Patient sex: M
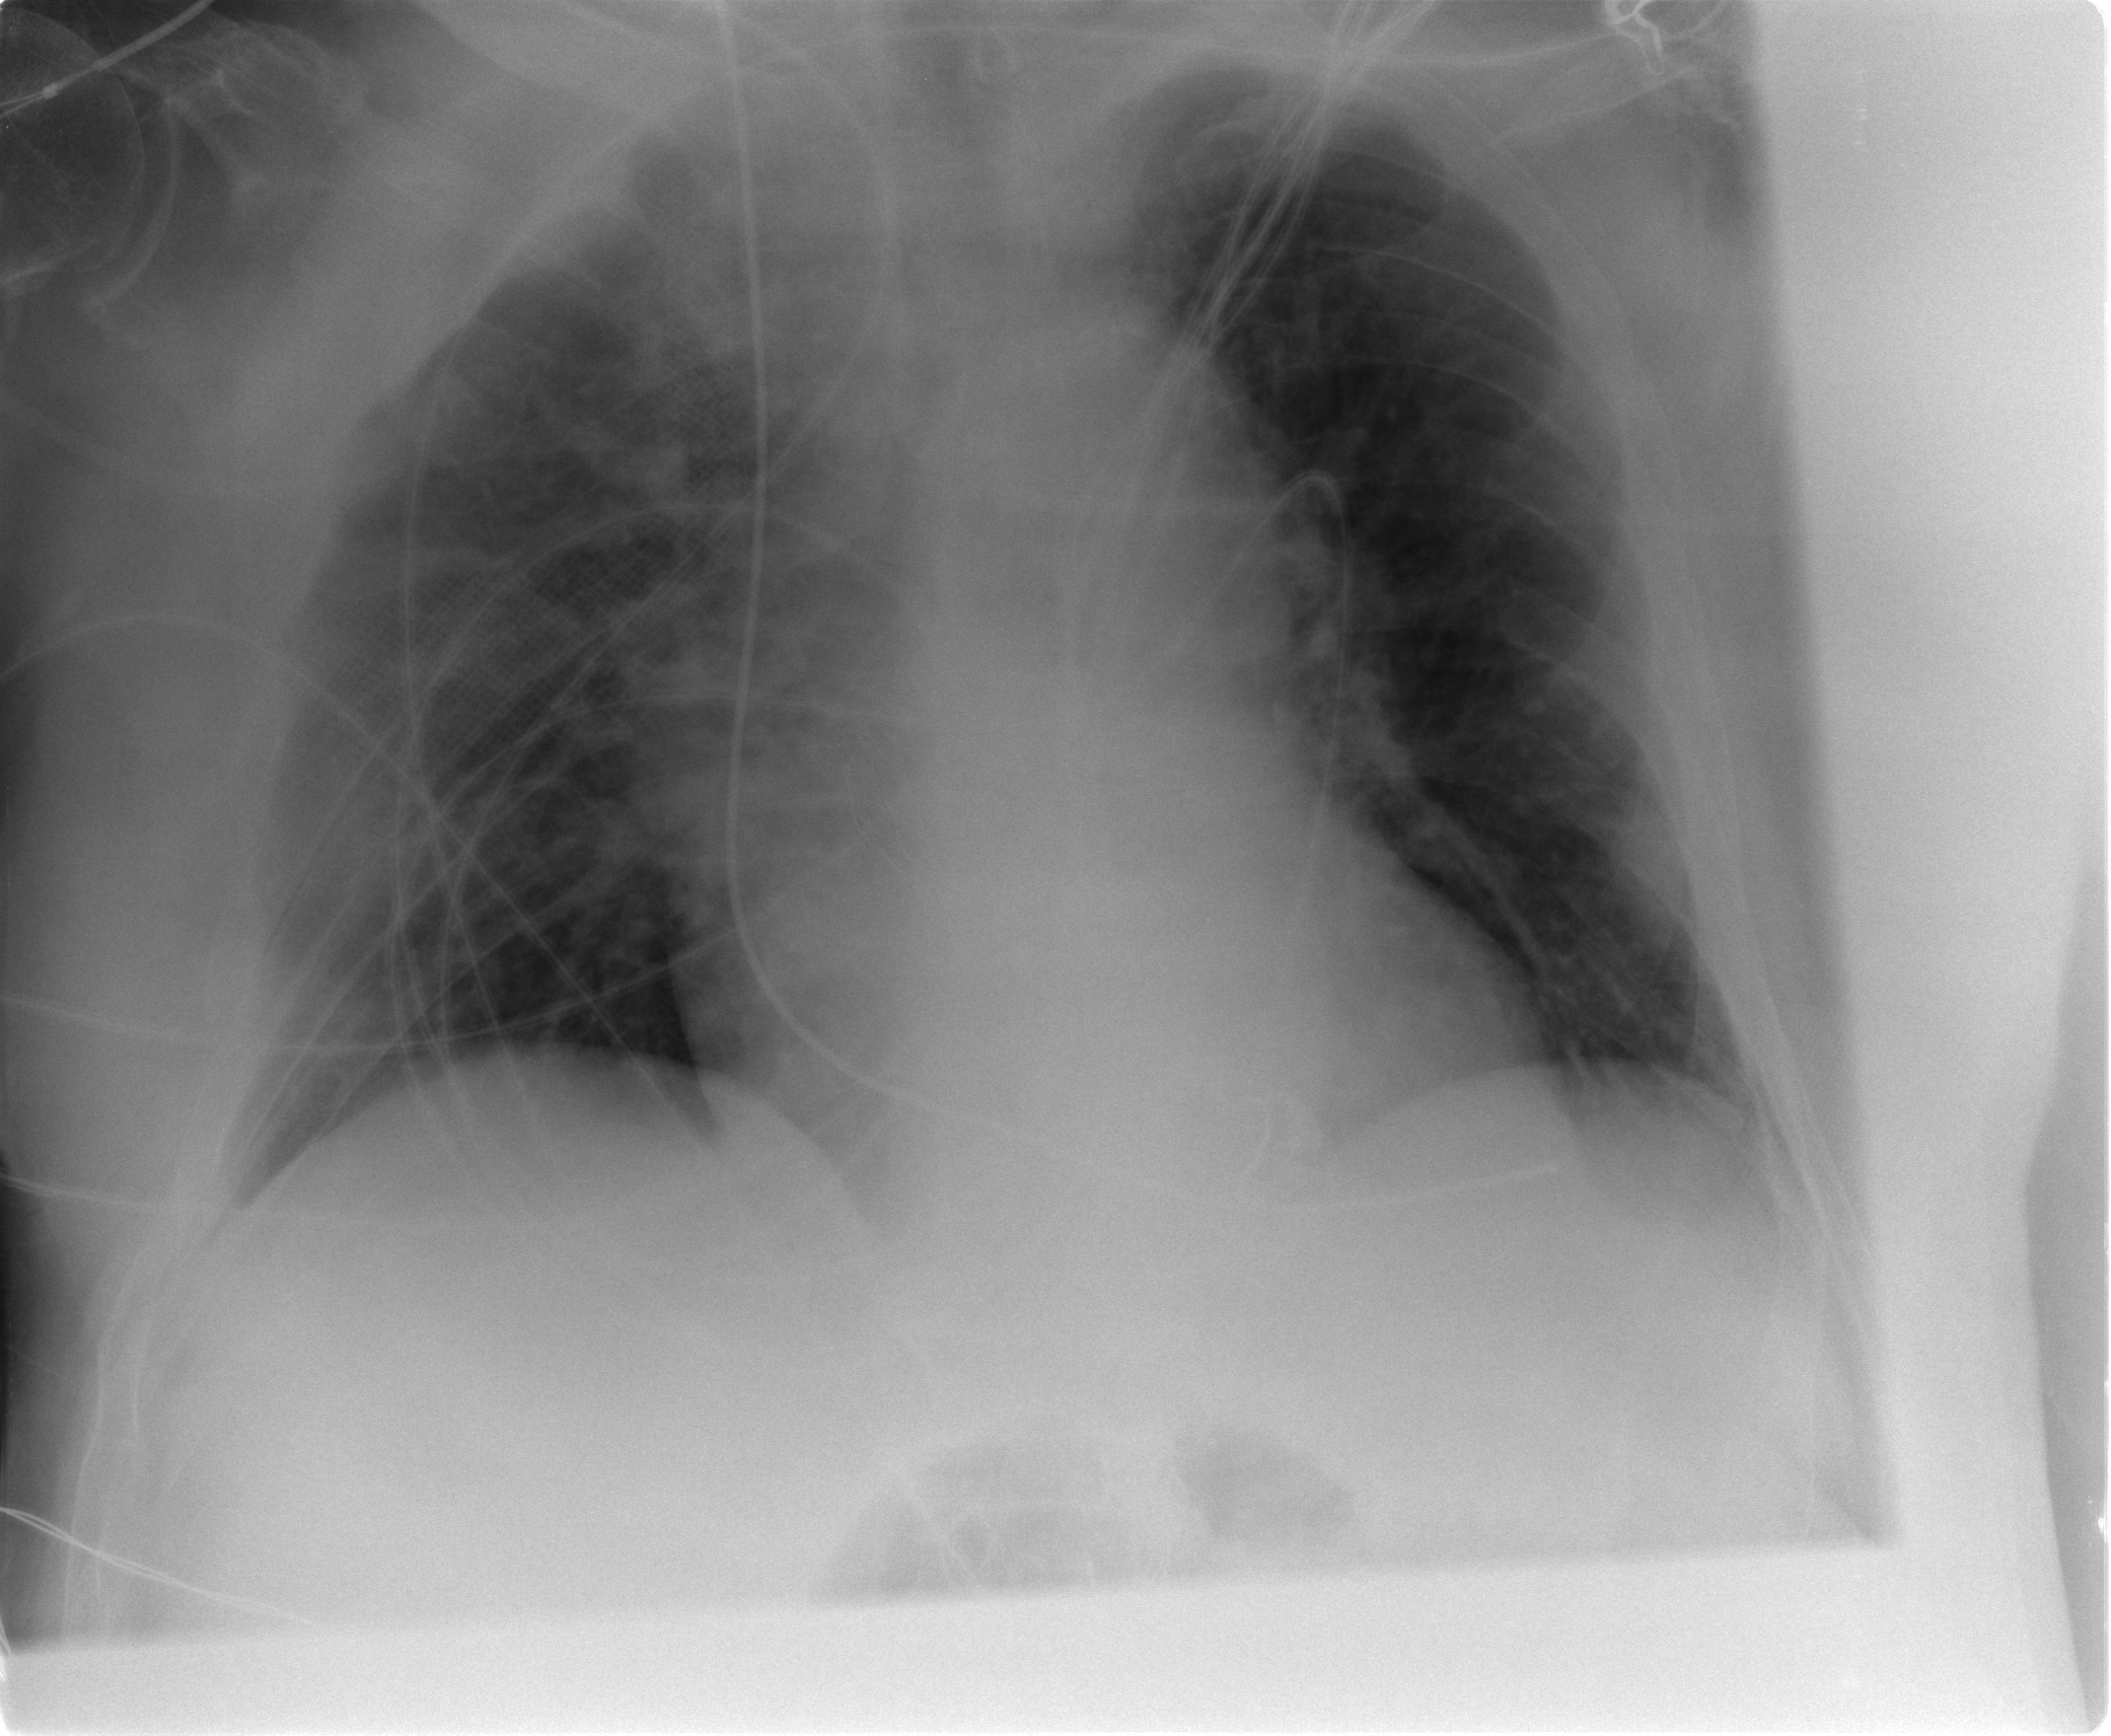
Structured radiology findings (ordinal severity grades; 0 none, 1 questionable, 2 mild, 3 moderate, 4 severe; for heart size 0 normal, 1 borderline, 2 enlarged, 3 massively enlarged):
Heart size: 1
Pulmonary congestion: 2
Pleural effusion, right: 1
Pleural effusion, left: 0
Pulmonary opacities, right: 1
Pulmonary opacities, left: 0
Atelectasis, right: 2
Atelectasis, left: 0